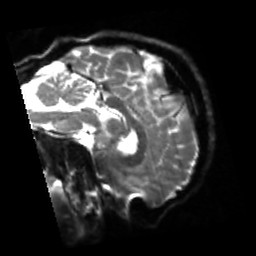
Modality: sbref
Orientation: sagittal
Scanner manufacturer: siemens
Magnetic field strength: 3 T
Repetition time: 4 s
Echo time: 0.0594 s